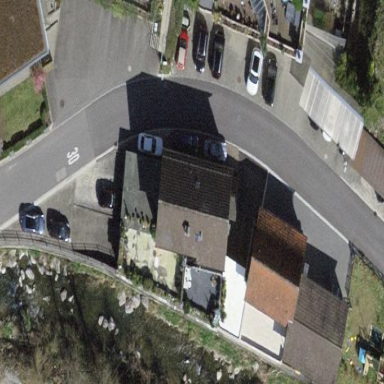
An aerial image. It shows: Building with tile roof.